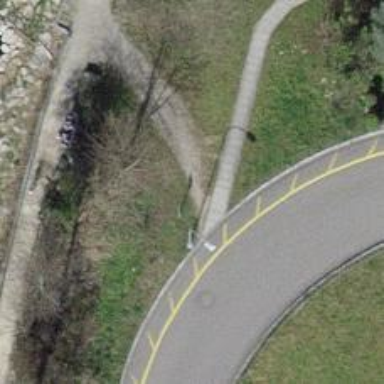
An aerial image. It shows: Compacted footway with grade3 track type surface.